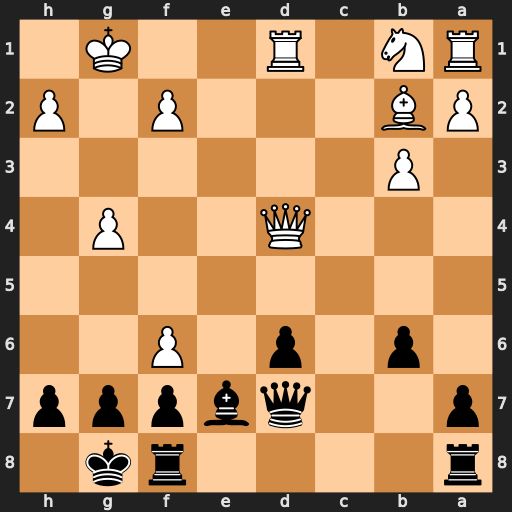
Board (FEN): r4rk1/p2qbppp/1p1p1P2/8/3Q2P1/1P6/PB3P1P/RN1R2K1
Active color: b
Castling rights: -
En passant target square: -
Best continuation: Bxf6 Qf4 Bxb2